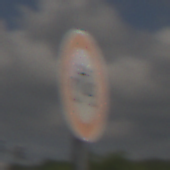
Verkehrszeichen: VerbotRadverkehr
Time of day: Midday
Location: Outdoor (RoadRail)
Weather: PartlyCloudy
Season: NotSpecified
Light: Natural